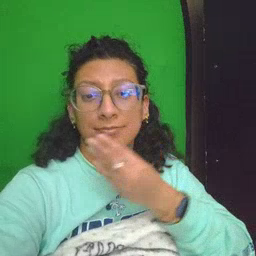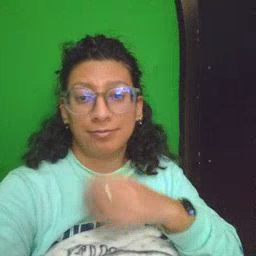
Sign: napkin